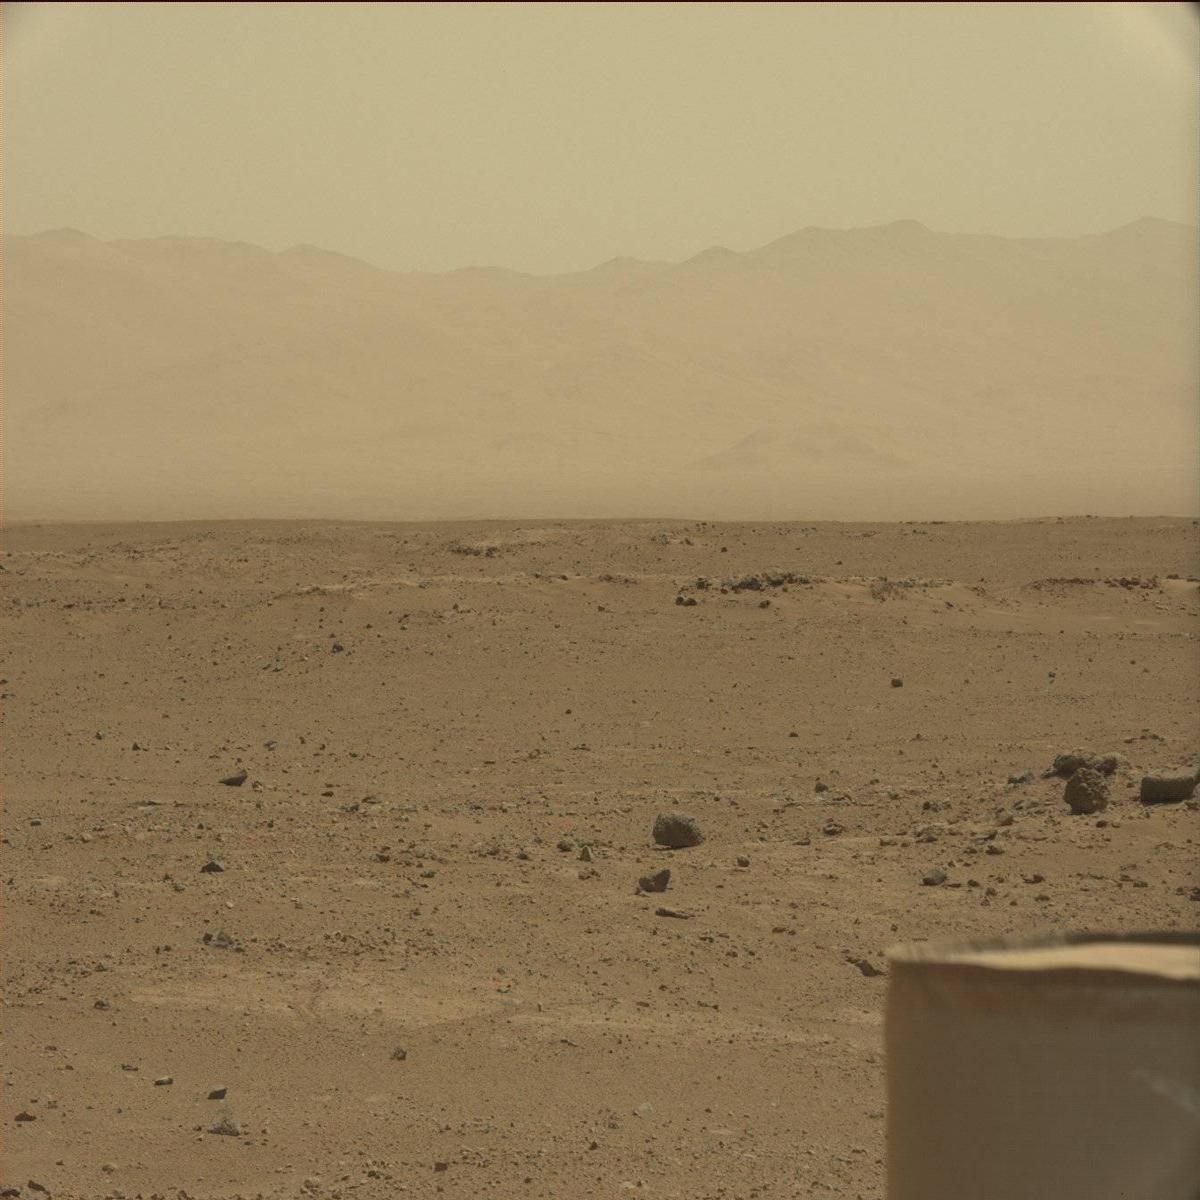
Terrain classes present: Bedrock, Ridge, Rock, Rover, Sand / Soil, Sky